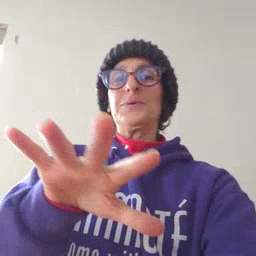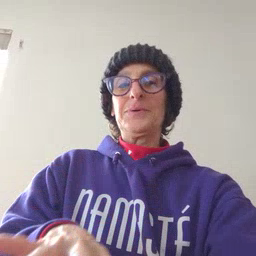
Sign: blow